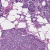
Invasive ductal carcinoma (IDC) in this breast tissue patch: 1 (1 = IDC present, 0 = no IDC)